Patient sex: M
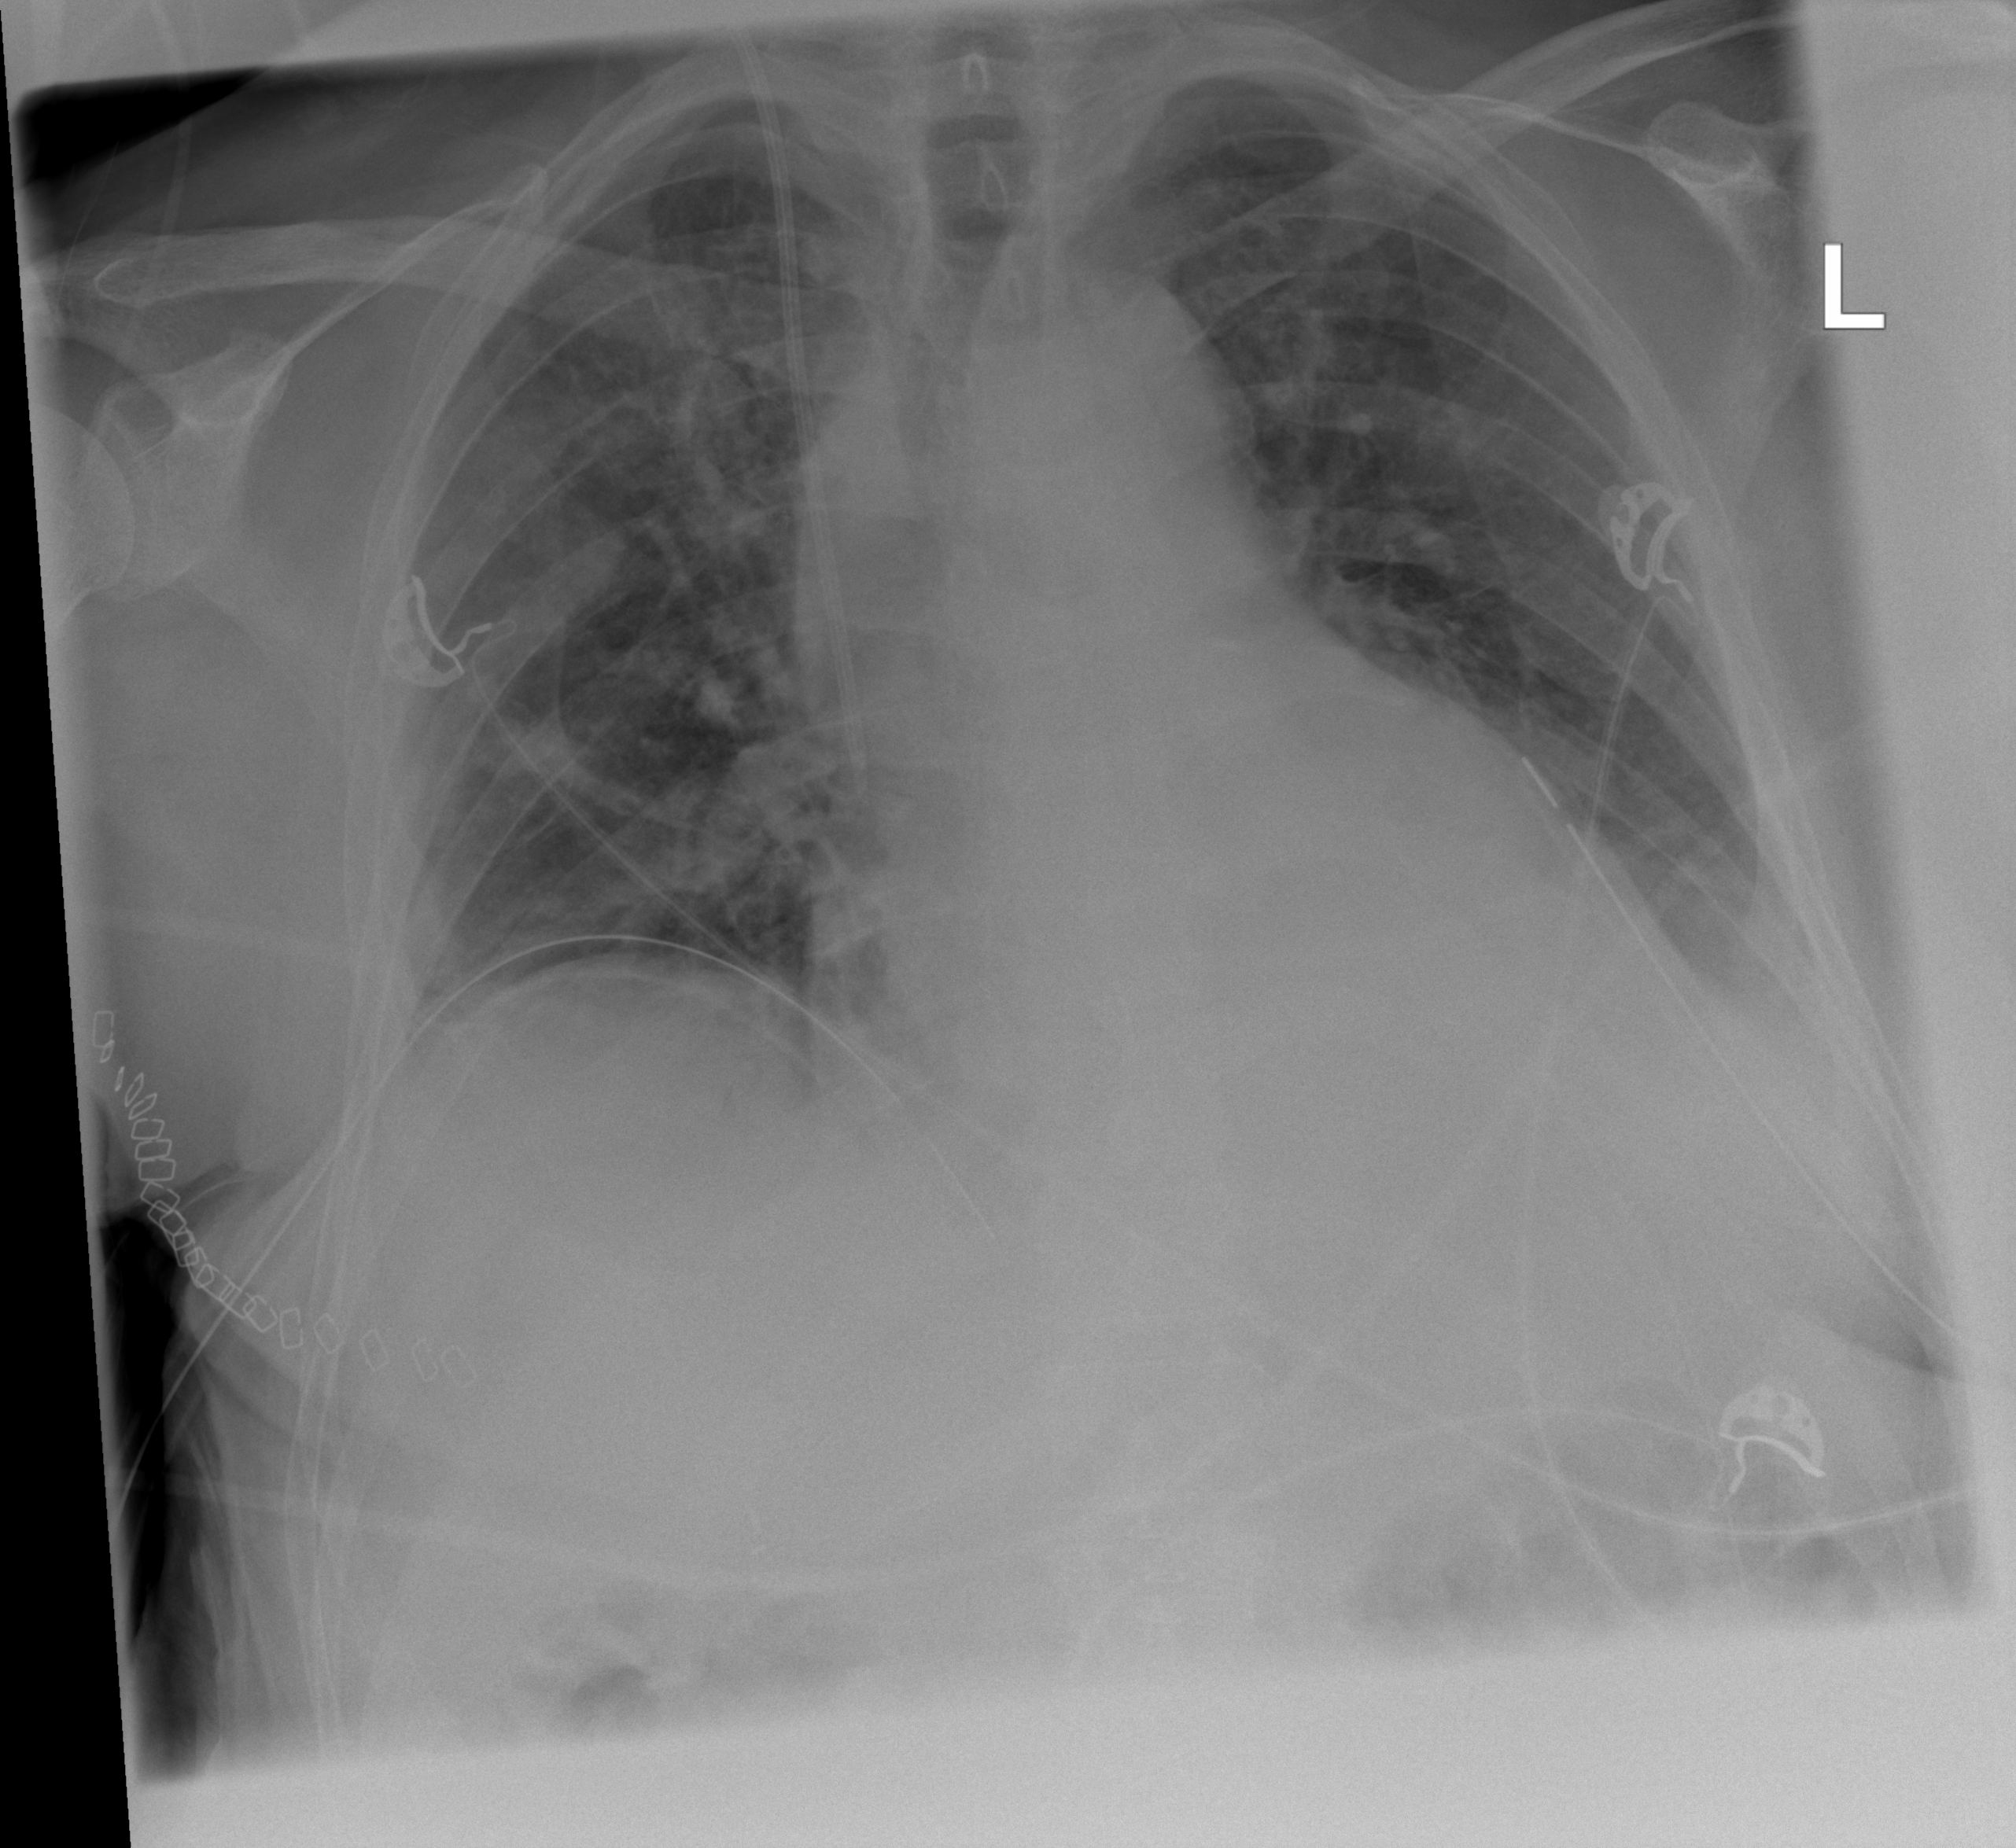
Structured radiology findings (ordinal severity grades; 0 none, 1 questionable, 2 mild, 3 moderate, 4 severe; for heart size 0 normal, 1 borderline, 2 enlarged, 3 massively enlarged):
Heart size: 2
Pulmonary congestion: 2
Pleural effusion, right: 2
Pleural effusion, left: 2
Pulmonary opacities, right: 1
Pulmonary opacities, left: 0
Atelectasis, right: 2
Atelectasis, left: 2